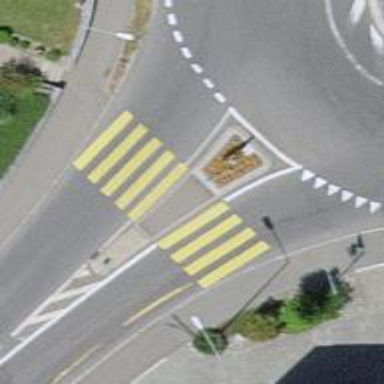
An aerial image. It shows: Uncontrolled zebra crossing with central island.